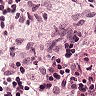
Metastatic tissue present: no